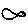
Label: fish